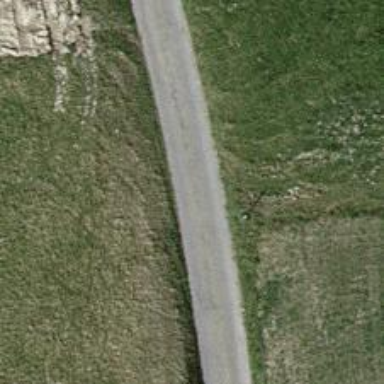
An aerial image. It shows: Unclassified road with asphalt surface.